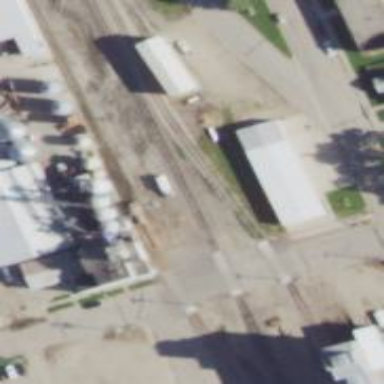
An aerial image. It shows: Siding railway track with one rail.